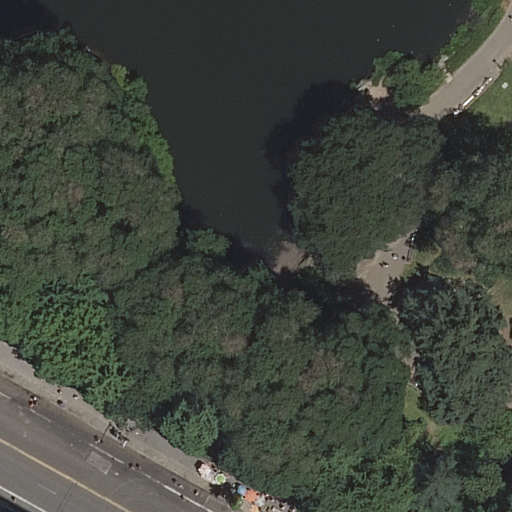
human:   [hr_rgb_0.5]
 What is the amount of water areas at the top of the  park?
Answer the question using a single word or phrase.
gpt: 0

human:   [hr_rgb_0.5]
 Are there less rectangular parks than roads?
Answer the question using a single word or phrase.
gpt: yes

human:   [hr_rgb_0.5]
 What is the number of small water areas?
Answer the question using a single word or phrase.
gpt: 0

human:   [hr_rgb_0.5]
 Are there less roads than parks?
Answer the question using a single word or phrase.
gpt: no

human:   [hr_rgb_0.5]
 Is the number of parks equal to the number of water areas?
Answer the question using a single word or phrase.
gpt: yes

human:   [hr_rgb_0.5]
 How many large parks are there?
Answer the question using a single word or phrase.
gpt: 1

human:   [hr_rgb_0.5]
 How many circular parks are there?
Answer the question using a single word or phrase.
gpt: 0

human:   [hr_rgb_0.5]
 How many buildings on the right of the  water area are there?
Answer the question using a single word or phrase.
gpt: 0

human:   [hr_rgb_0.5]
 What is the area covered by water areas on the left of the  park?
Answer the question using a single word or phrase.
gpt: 0m2

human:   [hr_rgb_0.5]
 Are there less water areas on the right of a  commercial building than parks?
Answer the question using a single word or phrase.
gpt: yes

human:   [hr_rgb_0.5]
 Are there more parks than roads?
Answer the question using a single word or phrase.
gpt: no

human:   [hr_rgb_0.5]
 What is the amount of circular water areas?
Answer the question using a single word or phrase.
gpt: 0

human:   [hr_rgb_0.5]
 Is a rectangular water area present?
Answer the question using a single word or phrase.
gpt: no

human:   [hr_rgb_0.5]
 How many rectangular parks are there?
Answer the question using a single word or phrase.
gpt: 1

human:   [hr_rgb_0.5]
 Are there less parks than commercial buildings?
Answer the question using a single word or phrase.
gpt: no

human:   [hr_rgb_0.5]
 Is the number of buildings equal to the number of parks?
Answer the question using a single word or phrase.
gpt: no

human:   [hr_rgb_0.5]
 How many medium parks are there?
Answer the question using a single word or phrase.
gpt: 0

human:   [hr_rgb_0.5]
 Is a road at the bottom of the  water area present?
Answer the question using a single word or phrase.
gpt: yes

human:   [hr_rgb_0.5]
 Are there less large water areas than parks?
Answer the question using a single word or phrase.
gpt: no

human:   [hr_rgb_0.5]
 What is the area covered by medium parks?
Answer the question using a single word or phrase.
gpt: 0m2

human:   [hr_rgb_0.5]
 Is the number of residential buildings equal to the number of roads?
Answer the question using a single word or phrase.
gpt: no

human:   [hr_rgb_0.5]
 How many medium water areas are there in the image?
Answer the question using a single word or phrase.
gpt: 0

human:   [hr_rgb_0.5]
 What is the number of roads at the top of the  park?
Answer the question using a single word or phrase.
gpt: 0

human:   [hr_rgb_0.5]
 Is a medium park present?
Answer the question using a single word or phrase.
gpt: no

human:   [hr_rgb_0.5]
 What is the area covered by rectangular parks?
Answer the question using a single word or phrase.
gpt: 10625m2

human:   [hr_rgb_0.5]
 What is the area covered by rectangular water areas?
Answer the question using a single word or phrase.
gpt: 0m2

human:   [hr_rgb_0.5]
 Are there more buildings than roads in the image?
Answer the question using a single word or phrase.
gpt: no

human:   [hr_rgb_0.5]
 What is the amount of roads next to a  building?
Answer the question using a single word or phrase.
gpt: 0

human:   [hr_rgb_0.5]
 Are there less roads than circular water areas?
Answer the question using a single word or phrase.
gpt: no

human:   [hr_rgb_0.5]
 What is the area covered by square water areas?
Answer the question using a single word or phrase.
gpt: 0m2

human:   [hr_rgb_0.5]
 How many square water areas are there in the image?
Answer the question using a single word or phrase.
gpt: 0

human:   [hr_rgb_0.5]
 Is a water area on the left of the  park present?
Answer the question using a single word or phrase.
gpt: no

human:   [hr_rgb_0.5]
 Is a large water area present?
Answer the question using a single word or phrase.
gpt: yes

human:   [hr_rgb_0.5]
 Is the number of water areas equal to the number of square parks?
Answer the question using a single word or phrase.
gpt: no

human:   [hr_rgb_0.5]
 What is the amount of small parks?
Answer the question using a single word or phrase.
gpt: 0

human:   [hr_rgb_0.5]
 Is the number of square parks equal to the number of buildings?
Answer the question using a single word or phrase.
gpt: yes